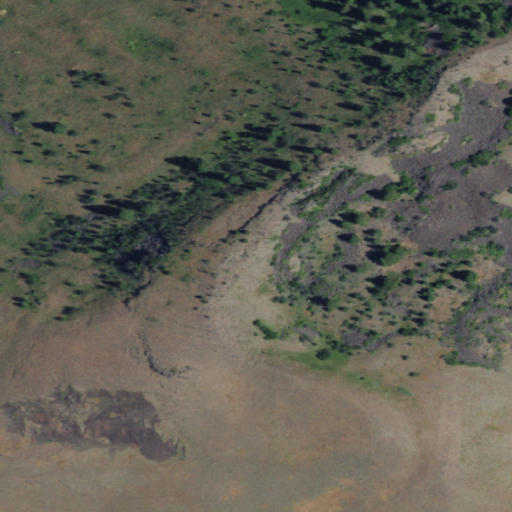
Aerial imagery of mountain in Washington named Black Butte containing shrub, grassland, and evergreen forest